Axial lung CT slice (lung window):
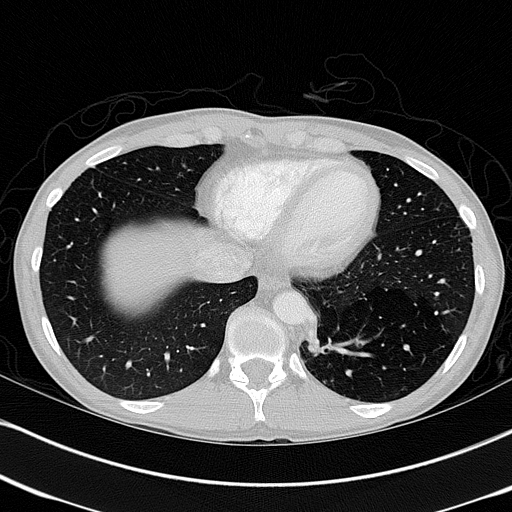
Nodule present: no